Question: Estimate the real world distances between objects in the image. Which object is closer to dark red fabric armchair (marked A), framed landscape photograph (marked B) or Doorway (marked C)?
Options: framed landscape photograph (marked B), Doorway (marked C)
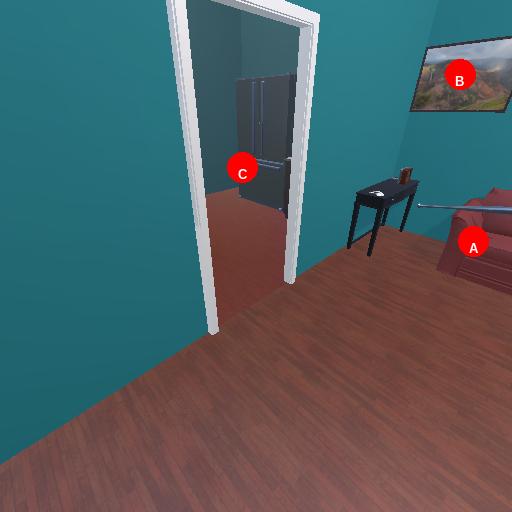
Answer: framed landscape photograph (marked B)